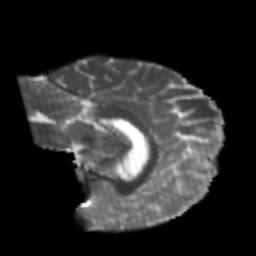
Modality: T2w
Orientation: sagittal
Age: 25
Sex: female
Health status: healthy
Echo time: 0.074 s